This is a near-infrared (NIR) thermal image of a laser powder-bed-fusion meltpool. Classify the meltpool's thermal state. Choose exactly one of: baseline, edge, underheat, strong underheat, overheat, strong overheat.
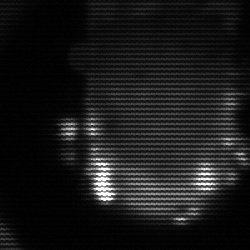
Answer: baseline